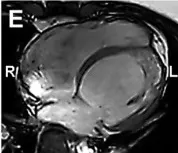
Echocardiography and cardiac magnetic resonance imaging (cMRI) in the proband (III-2). (D-F) cMRI revealed that the non-compacted to compacted ratio >=2 and severely dilated biventricular myocardium that was compatible with dilated LVNC.
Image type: radiology (mri)